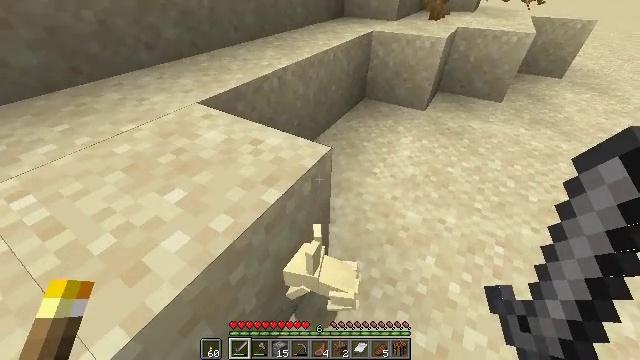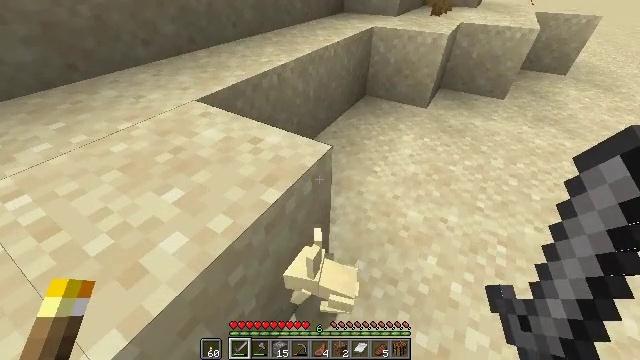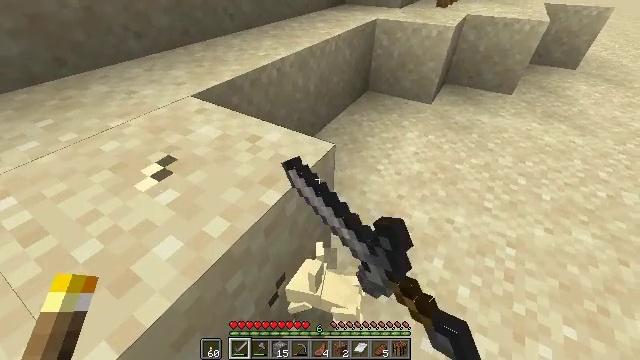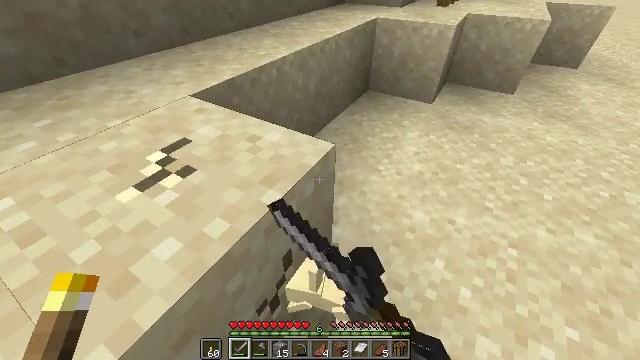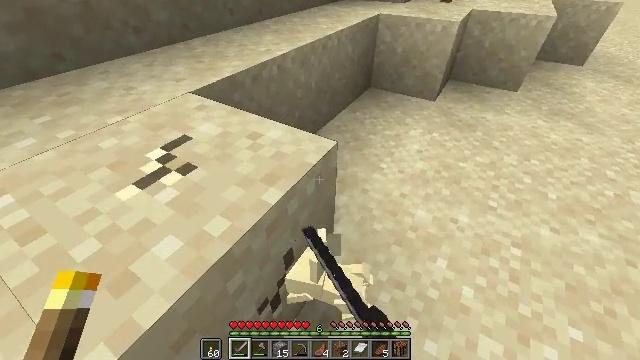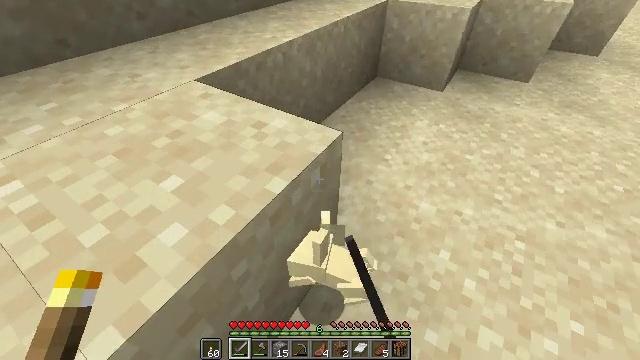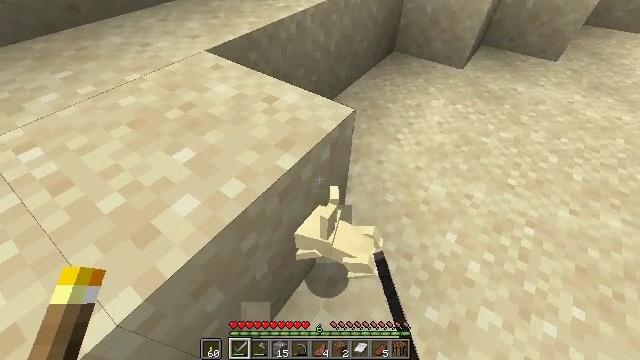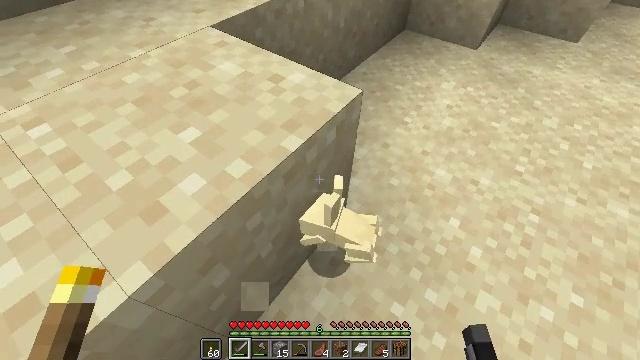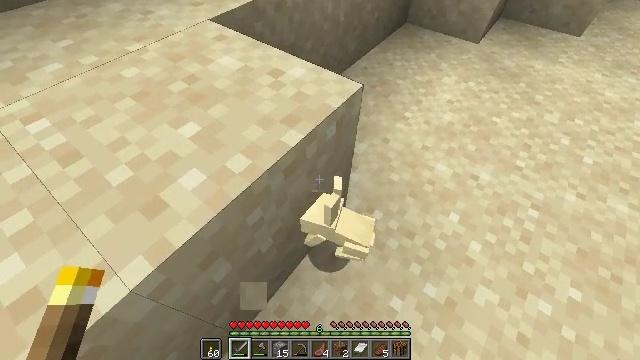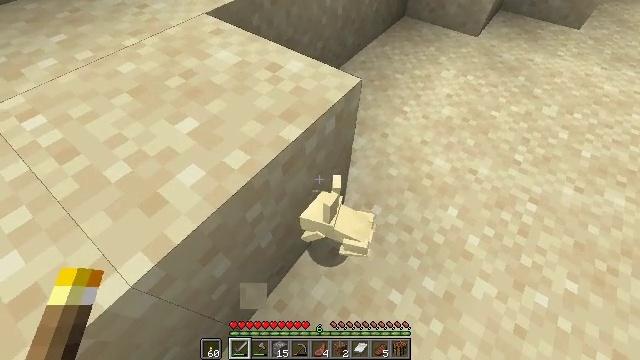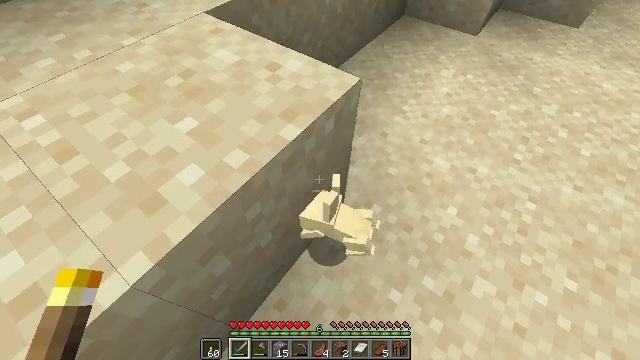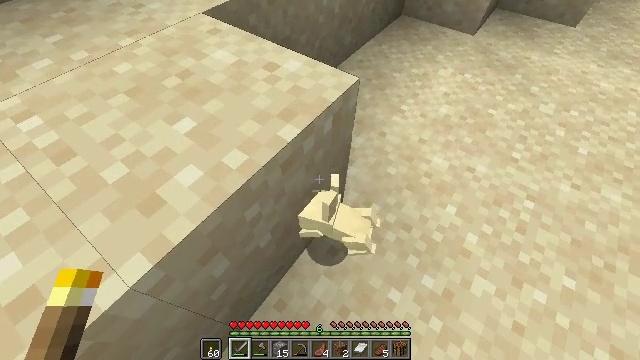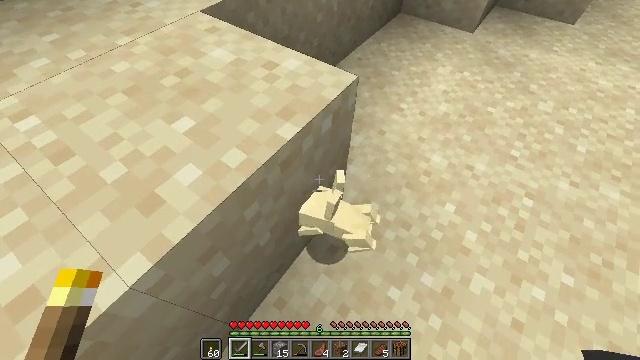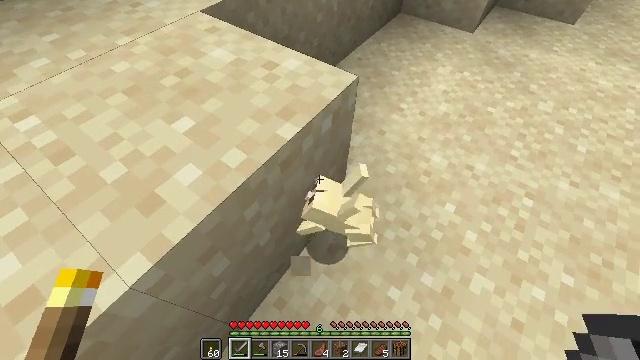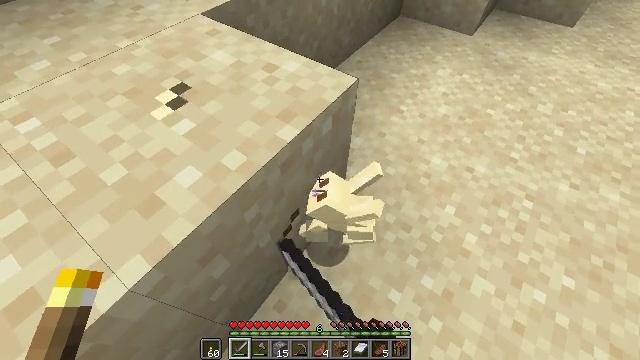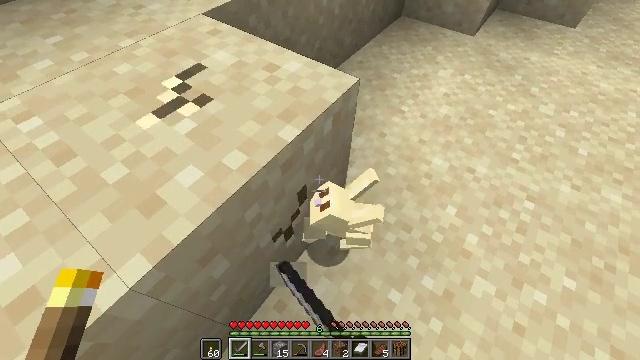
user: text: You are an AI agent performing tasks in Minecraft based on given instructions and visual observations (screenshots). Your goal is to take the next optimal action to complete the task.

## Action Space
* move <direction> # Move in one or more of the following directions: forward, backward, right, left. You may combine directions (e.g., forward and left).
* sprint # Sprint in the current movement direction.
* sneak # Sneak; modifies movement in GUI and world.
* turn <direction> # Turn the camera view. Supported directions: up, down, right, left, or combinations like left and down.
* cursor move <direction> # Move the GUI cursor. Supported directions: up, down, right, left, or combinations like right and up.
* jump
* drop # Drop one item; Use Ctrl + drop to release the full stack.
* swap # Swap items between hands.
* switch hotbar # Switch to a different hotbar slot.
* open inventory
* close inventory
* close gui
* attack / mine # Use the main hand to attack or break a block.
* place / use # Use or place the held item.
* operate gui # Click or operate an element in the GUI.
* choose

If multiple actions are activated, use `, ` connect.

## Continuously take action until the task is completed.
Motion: motion action
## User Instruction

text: Hunt a rabbit.
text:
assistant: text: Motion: attack / mine
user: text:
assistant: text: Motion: attack / mine
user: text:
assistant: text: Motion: attack / mine
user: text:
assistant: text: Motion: attack / mine
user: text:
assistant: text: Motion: turn left and down
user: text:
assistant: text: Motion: turn left and down
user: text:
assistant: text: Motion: turn left and down
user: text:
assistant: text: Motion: turn down
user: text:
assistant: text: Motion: turn down
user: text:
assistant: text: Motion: no_op
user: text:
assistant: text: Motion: no_op
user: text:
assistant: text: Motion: no_op
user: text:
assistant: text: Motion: attack / mine
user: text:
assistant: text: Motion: attack / mine
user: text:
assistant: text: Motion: attack / mine
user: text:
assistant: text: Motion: no_op
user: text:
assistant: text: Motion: no_op
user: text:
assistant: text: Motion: no_op
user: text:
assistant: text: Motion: no_op
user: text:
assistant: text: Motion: no_op
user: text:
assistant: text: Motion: turn right
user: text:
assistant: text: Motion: no_op
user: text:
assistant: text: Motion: turn right
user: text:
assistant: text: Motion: turn right
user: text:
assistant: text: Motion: no_op
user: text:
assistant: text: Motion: attack / mine
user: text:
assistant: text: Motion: attack / mine
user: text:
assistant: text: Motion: attack / mine
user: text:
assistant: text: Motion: no_op
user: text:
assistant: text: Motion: no_op